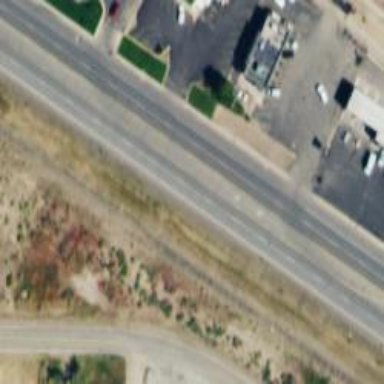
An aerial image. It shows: Asphalt road of trunk classification with top-grade track surface.